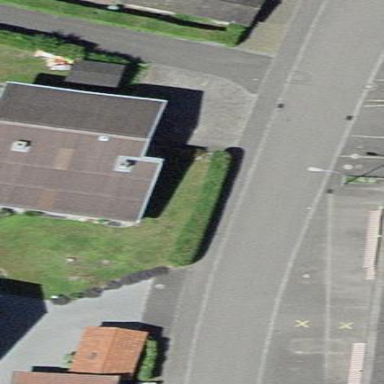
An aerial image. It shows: Building with tile roof.